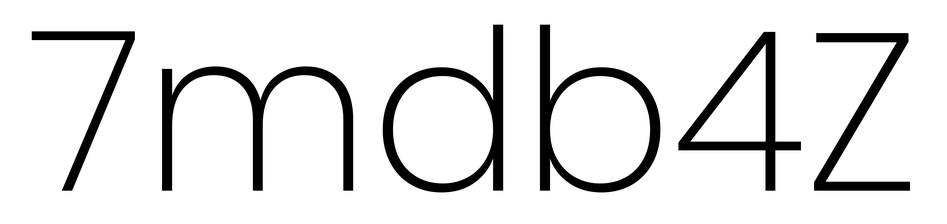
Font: Poppins-ExtraLight